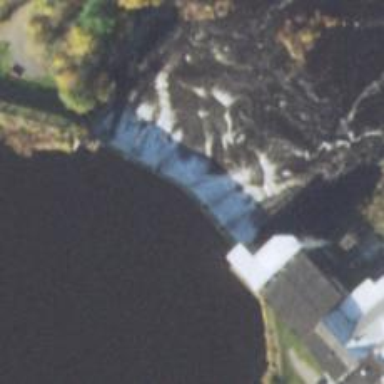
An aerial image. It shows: Dam along waterway.